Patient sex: M
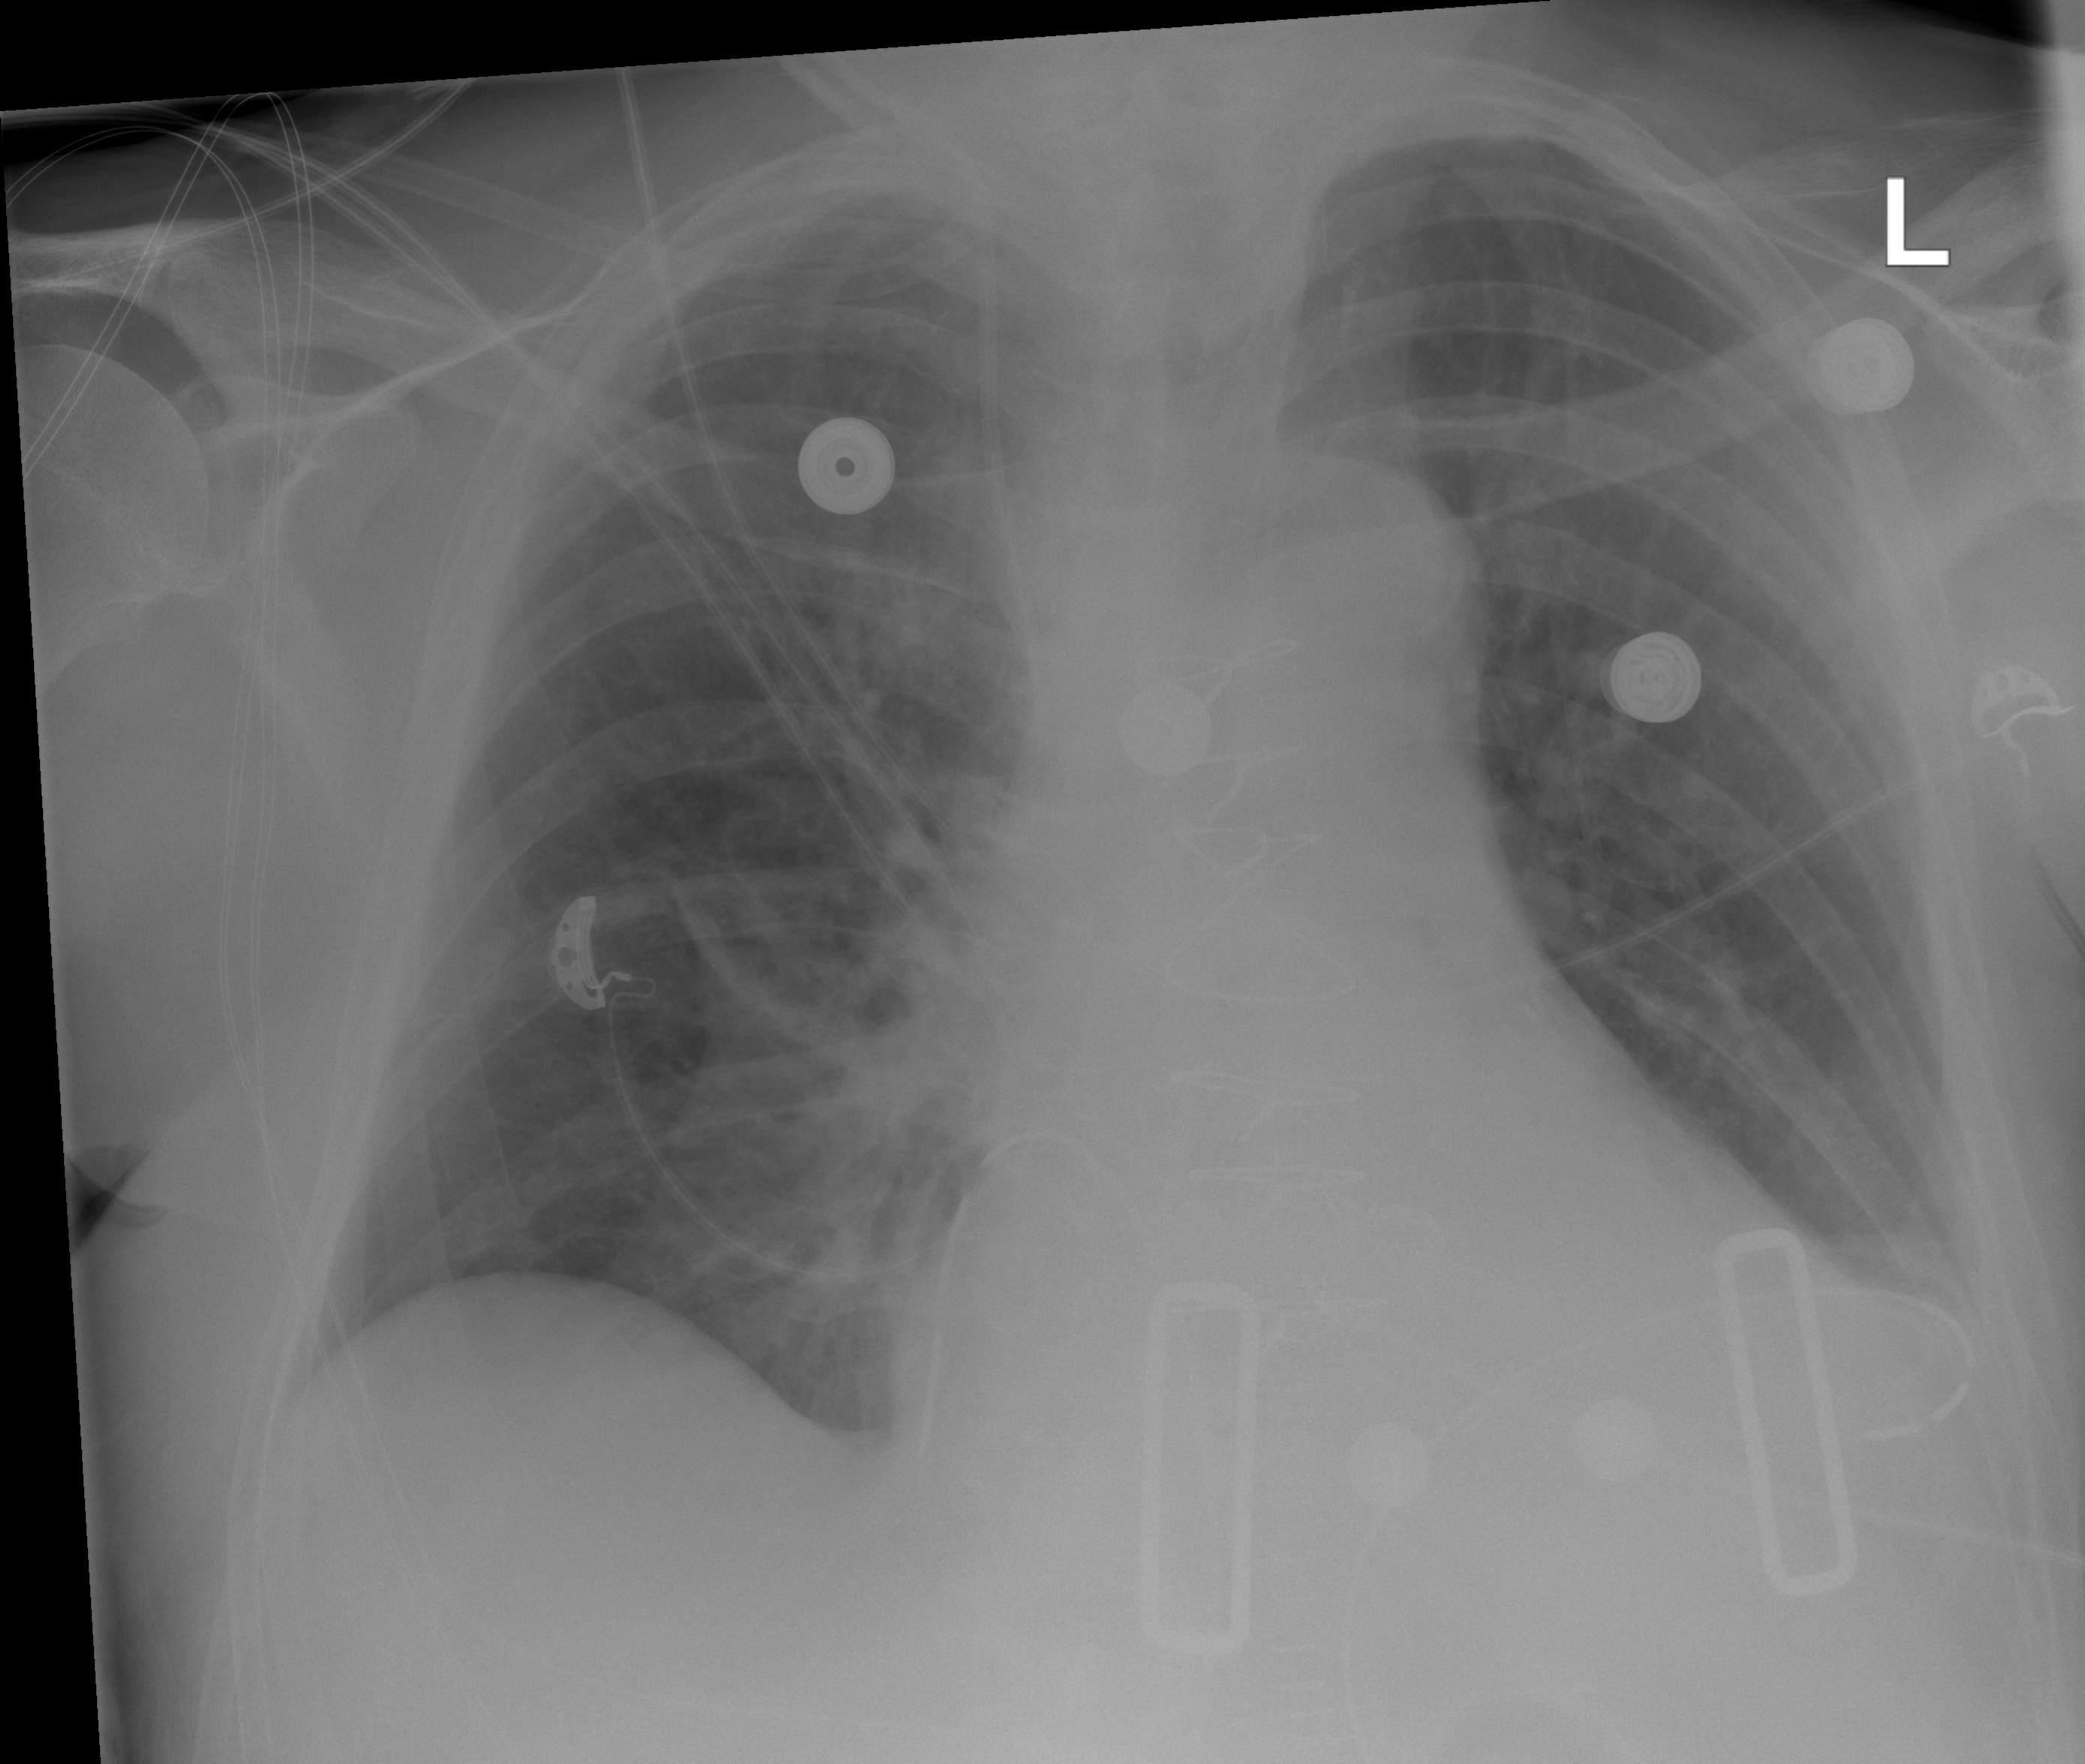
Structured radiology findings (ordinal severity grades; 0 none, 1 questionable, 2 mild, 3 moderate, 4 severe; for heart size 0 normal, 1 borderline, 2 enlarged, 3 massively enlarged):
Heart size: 2
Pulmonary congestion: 1
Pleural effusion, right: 0
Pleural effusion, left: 1
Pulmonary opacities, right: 0
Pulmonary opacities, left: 0
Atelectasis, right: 2
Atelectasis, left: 2